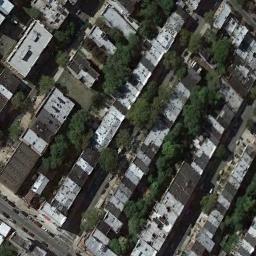
Label: residential